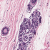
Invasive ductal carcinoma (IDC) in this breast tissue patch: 0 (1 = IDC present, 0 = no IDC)